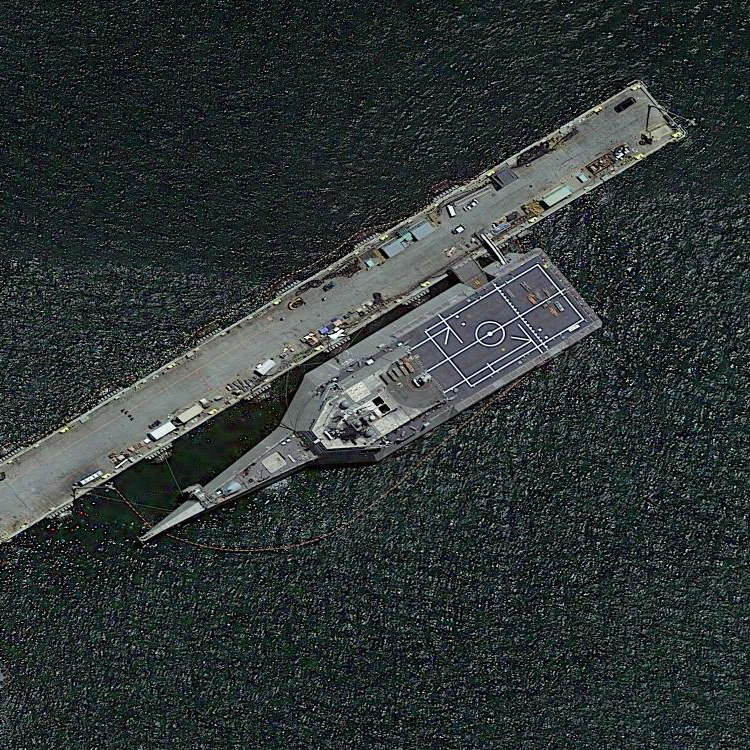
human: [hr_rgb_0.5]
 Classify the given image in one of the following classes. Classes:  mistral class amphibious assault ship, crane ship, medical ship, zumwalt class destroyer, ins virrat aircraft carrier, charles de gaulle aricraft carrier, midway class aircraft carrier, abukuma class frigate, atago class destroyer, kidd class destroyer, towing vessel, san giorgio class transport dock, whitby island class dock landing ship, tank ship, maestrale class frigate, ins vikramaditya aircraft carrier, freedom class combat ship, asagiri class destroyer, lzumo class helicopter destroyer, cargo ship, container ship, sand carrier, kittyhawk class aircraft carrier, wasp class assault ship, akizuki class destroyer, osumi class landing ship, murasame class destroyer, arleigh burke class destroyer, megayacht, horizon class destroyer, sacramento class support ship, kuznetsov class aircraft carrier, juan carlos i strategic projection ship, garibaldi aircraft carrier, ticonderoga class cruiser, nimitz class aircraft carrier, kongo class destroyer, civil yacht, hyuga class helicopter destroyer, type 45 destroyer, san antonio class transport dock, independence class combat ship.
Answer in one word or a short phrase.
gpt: Independence class combat ship